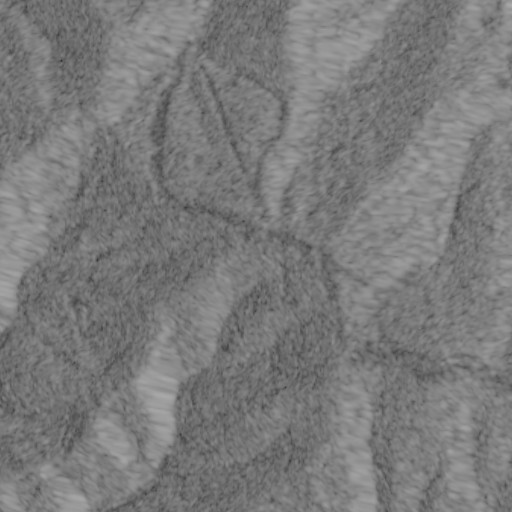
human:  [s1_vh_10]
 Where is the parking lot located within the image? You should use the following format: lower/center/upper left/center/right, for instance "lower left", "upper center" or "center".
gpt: The parking lot is located in the upper center of the image.
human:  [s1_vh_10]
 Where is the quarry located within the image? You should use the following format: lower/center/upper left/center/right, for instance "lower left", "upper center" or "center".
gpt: The quarry is located in the center right of the image.
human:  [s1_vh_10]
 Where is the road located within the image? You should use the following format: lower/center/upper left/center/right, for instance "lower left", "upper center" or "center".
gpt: There is no road in the image.

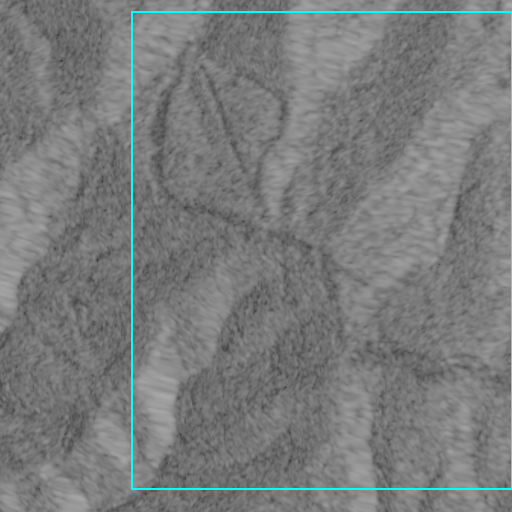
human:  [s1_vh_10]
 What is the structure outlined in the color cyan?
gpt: The structure outlined in cyan is a ski resort.
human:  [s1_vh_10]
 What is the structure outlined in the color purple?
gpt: There is no purple outline.